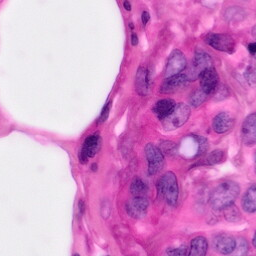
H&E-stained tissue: Pancreatic